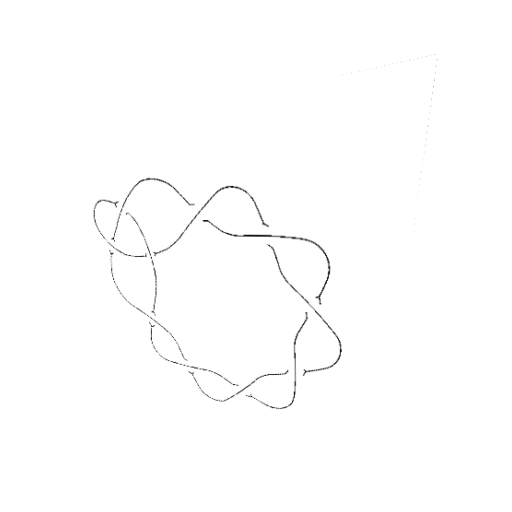
Crossing number: 10